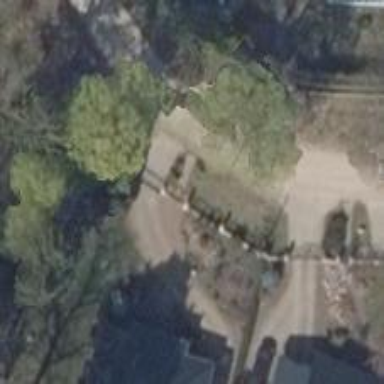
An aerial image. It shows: Residential road with compacted surface.